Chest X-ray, PA view. Patient: 62 years old, sex F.
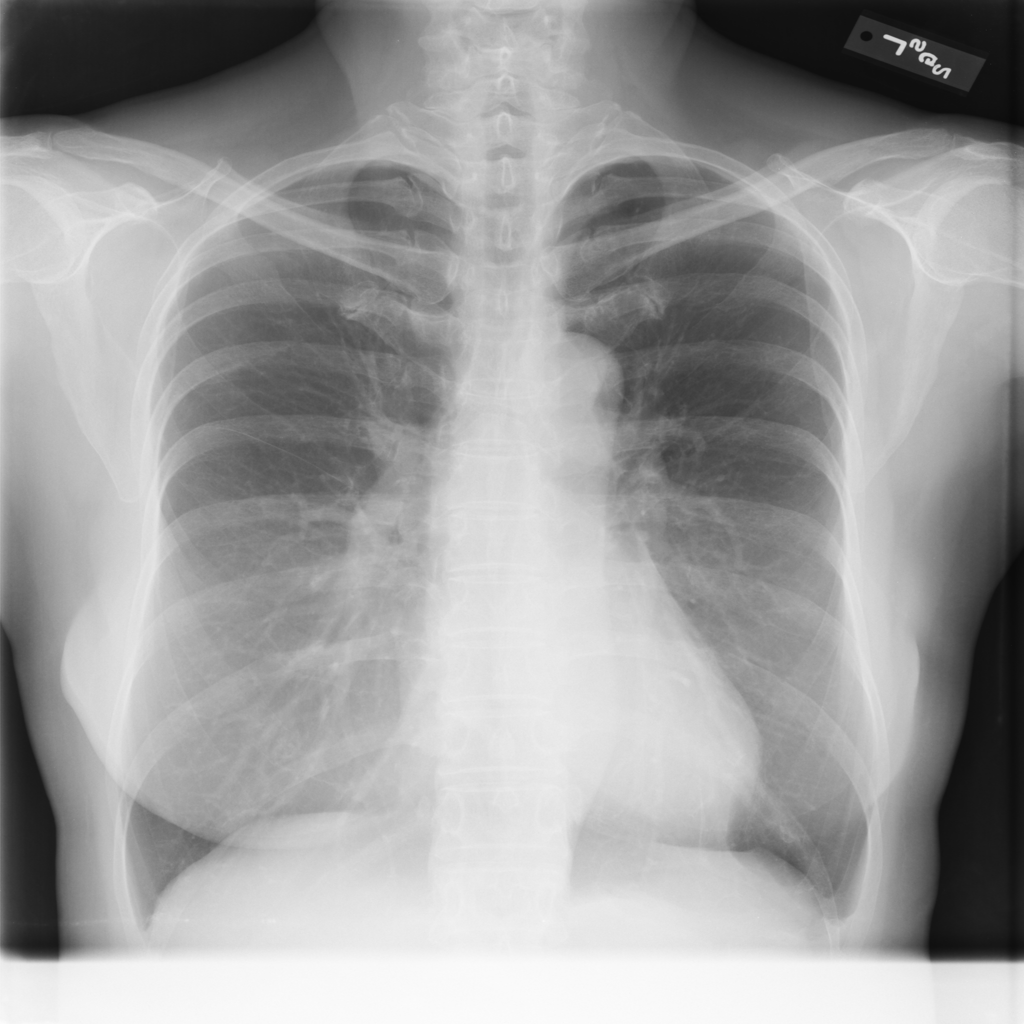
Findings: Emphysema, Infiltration